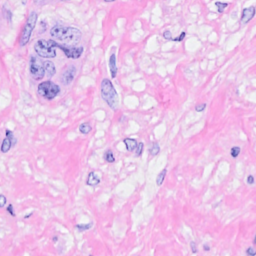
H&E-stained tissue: Breast